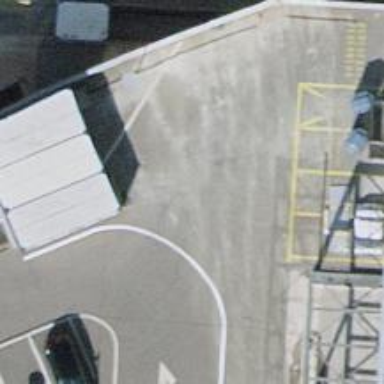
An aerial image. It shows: Charging station.